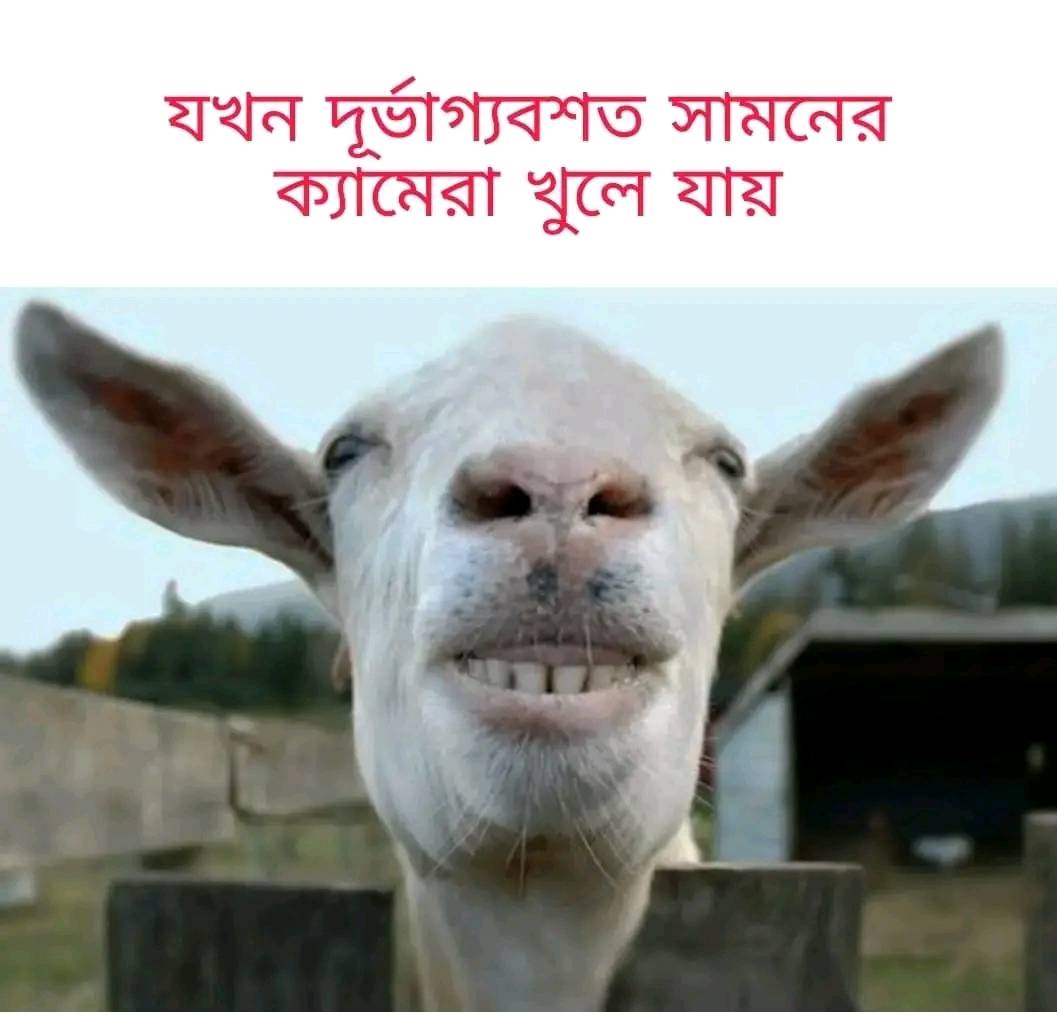
Text: যখন দূর্ভাগ্যবশত সামনের ক্যামেরা খুলে যায়
Label: Non Hate